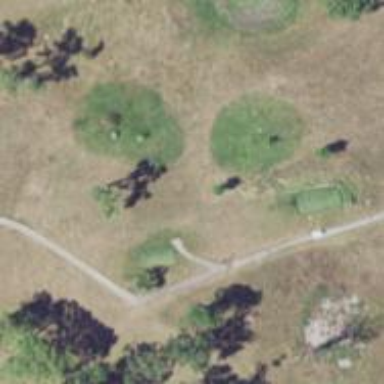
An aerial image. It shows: Path used for both walking and golf.